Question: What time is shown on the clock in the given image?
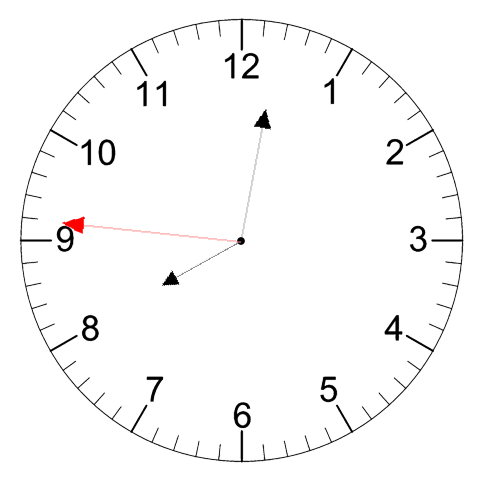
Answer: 08:01:46